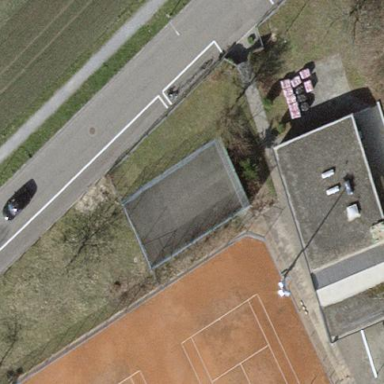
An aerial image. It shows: Tennis court in leisure pitch.